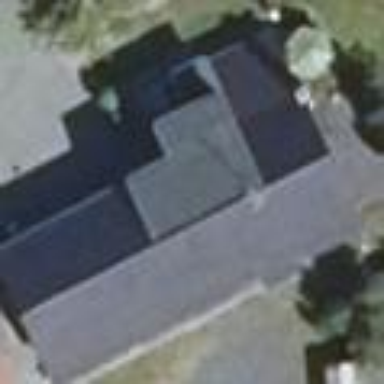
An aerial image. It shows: Simple house.